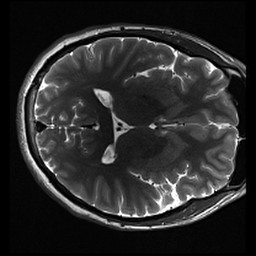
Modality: inplaneT2
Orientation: axial